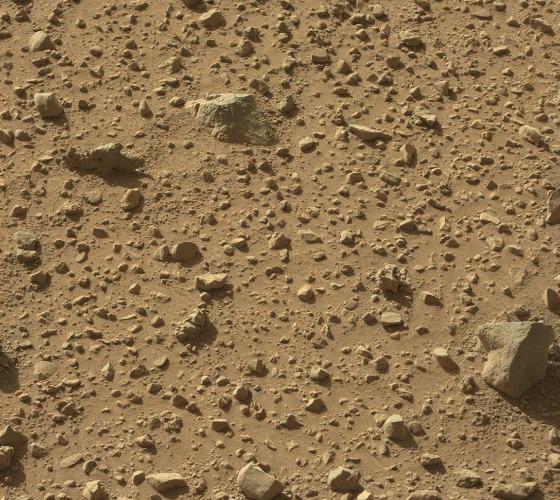
Terrain classes present: Gravel / Sand / Soil, Rock, Shadow